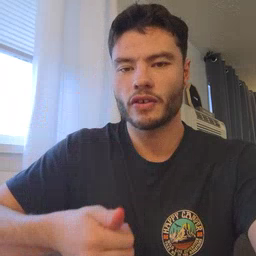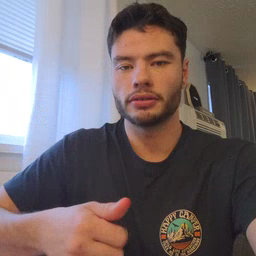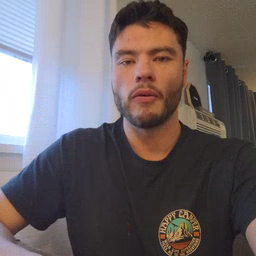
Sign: every